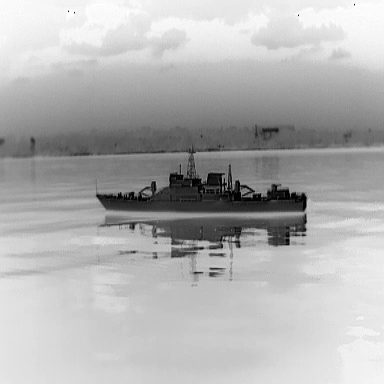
There is a warship in the infrared image.